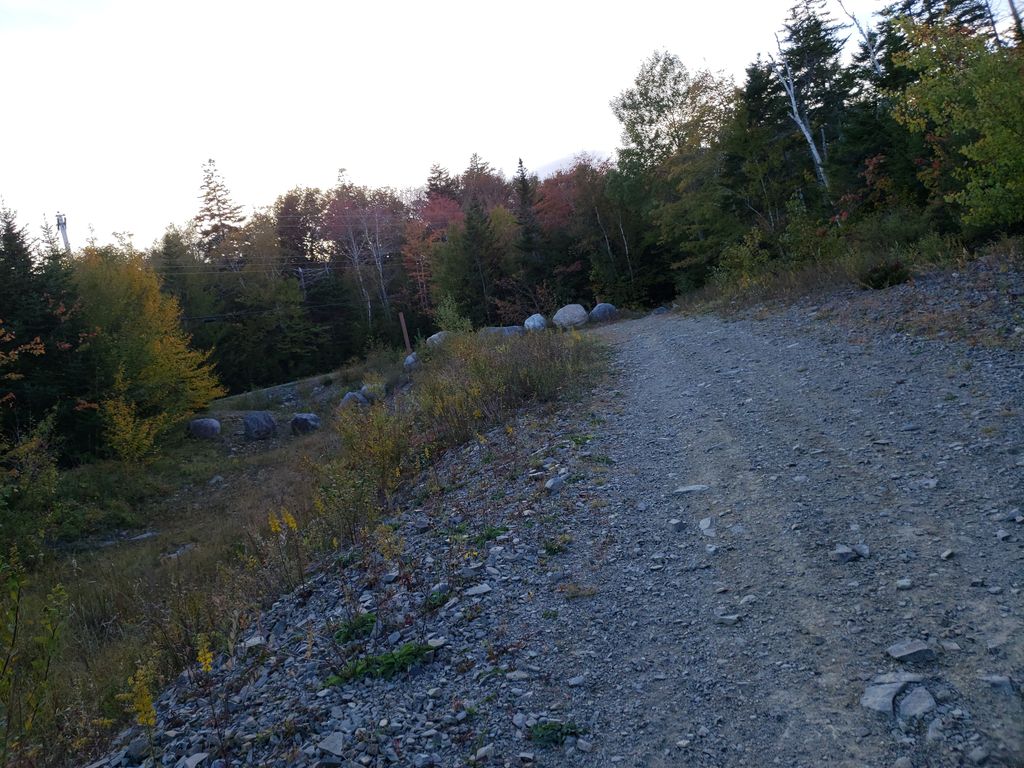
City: halifax